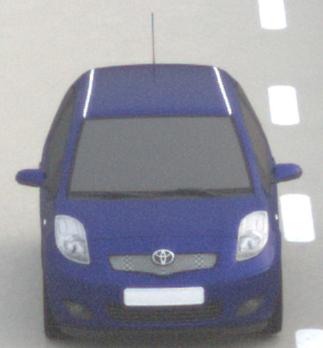
Make: Toyota
Model: Yaris 1.0
Detailed model: Yaris (XP13)
Model produced from: 2011/10
Model produced until: 2014/08
Doors: 3
Color: blue
Road condition: dry road
Daytime: sunrise or sunset
Contrast: low contrast